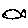
Label: fish